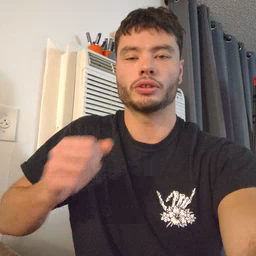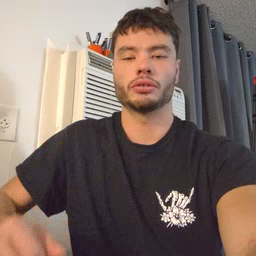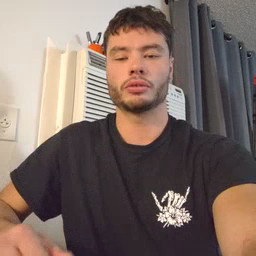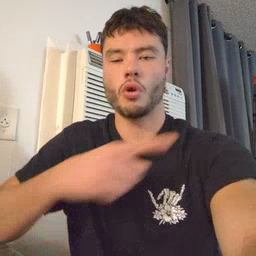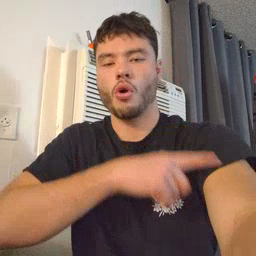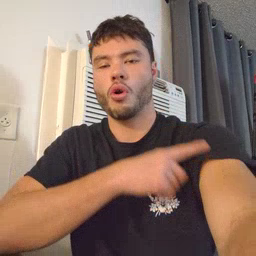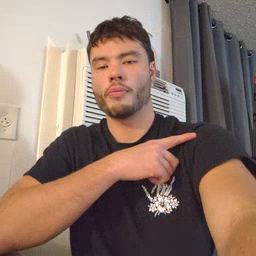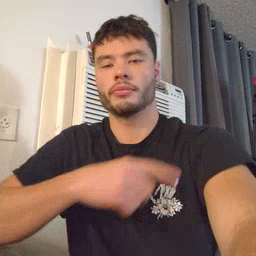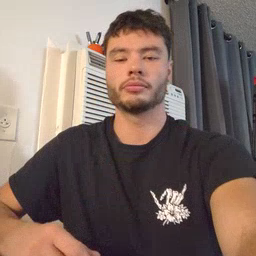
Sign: arm